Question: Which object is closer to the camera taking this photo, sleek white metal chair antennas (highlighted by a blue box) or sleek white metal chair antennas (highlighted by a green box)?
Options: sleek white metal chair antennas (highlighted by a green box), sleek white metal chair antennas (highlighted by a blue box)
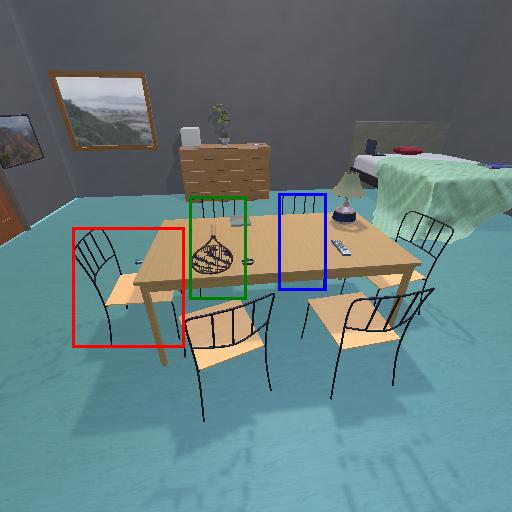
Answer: sleek white metal chair antennas (highlighted by a green box)